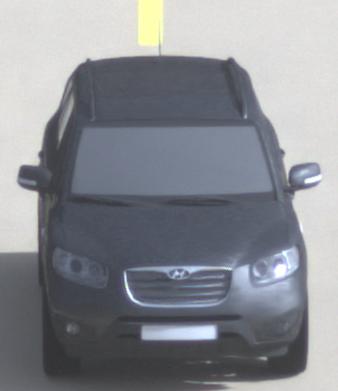
Make: Hyundai
Model: Santa Fe 2.4
Detailed model: Santa Fe (CM)
Model produced from: 2010/01
Model produced until: 2012/09
Doors: 5
Color: gray
Road condition: dry road
Daytime: morning or afternoon
Contrast: low contrast